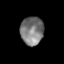
Tissue: skin
Cell type: Epithelial cells
Senescence score: 0.2553
Nuclear area (px): 641
Mean DAPI intensity: 121.591